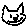
Label: cat